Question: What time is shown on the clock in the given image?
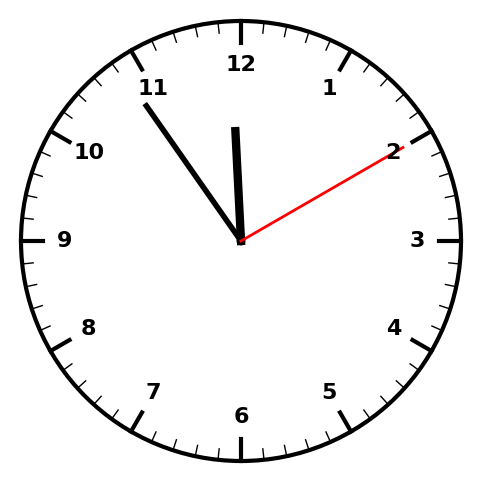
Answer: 11:54:10